Question: I have this event where i select with the mouse a node in the 'treeView1':
'''
private void treeView1_MouseUp(object sender, MouseEventArgs e)
{
if (e.Button == MouseButtons.Right)
{
treeView1.SelectedNode = treeView1.GetNodeAt(e.X, e.Y);
if (treeView1.SelectedNode != null)
{
menuStrip.Show(treeView1, e.Location);
}
}
}
'''
Then i have context menu strip i select fro example delete to remove directory:
After the directory removed i want to update the treeView1 structure visualy in the place was remove i mean the node/child node i selected.
'''
private void RemoveDirectory(string remoteFile, bool fileordir)
{
remoteFile = remoteFile.Replace('\', '/');
if (remoteFile.StartsWith("root"))
{
remoteFile = remoteFile.Replace("root", string.Empty);
}
string deleteRequest = txtHost.Text + remoteFile;
FtpWebRequest request = (FtpWebRequest)WebRequest.Create("ftp://" + deleteRequest);
if (fileordir == true)
{
request.Method = WebRequestMethods.Ftp.RemoveDirectory;
}
request.Credentials = new NetworkCredential(txtUsername.Text, txtPassword.Text);
request.Proxy = null;
request.UseBinary = false;
request.UsePassive = true;
request.KeepAlive = false;
FtpWebResponse response = (FtpWebResponse)request.GetResponse();
Stream responseStream = response.GetResponseStream();
StreamReader sr = new StreamReader(responseStream);
sr.ReadToEnd();
string StatusCode = response.StatusDescription;
sr.Close();
response.Close();
treeView1.SelectedNode.Remove();
}
'''
In the bottom i added the line:
'''
treeView1.SelectedNode.Remove();
'''
But this will remove the whole node.
For example if i selected child node /b/c/d/e/f if i selected to remove e then only e and f should be removed.
If i select to remove b then b c d e f should remove.
I didn't find any selected property for the specific child node.
This is a screenshot of what i mean:

In this case i clicked on selected the child node $Recycle Bin
When i click on delete i want to remove from the treeView1 the $Recycle Bin and the files inside $Recycle Bin but i wan that C will stay will not be removed.
So on root i will see C but inside C there will be nothing since i removed only $Recycle Bin
And if i was clicking on C and make delete then i want to make treeView1.SelectedNode.Remove(); that will remove/delete the whole C node.
The question is how can i remove only child node and the files inside from the treeView1 i mean that i will not see them it dosen't mean i remove them from hard disk or my ftp server i just don't want to see the $recycle Bin and the files inside in the treeView1.
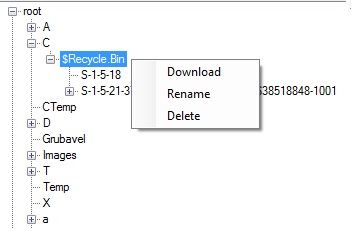
Answer: You have to reference the parent node, which either belongs to the TreeView control, or the parent node of the SelectedNode:
'''
if (treeView1.SelectedNode != null) {
if (treeView1.SelectedNode.Parent == null) {
treeView1.Nodes.Remove(treeView1.SelectedNode);
} else {
treeView1.SelectedNode.Parent.Nodes.Remove(treeView1.SelectedNode);
}
}
'''